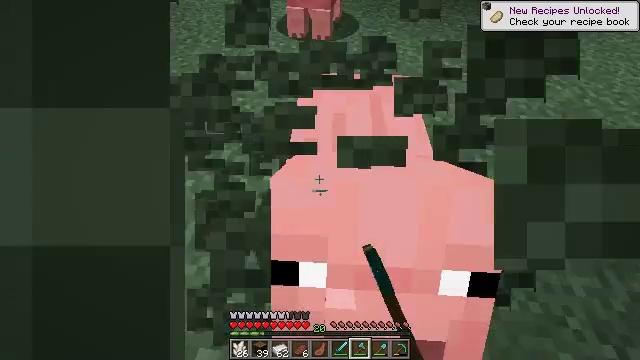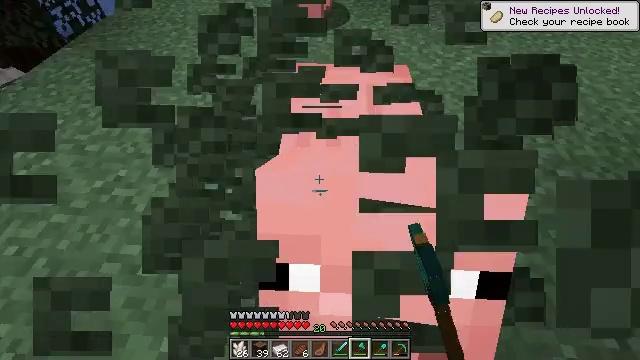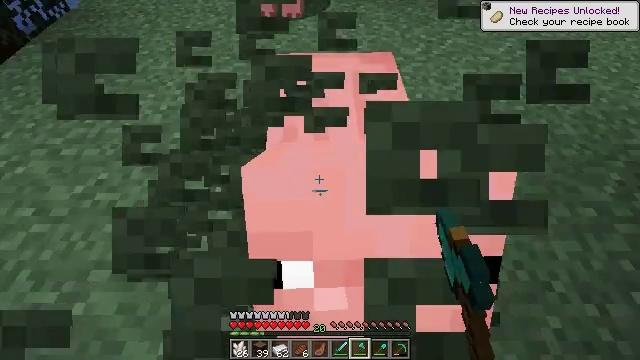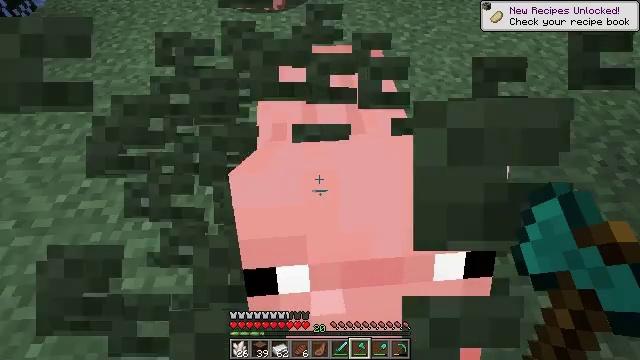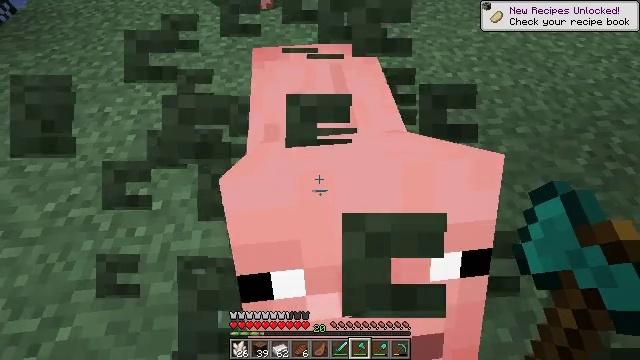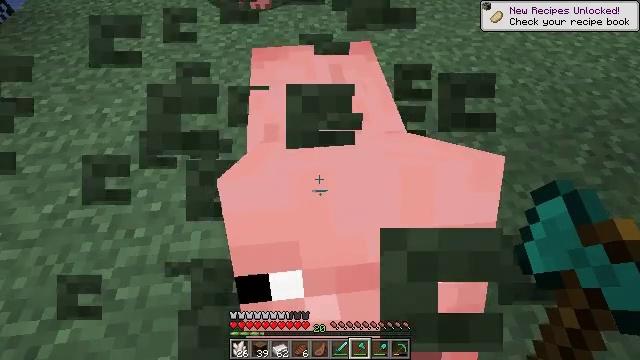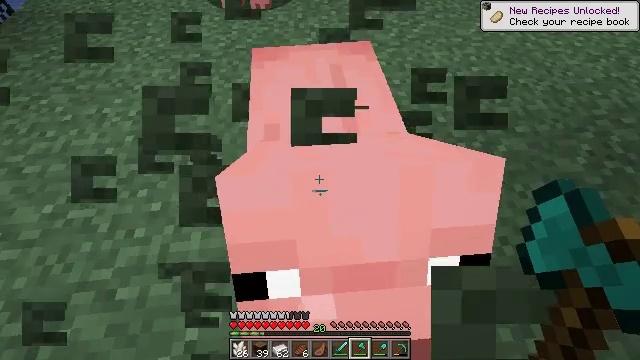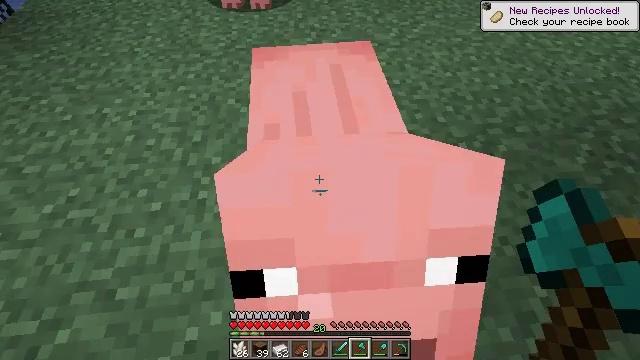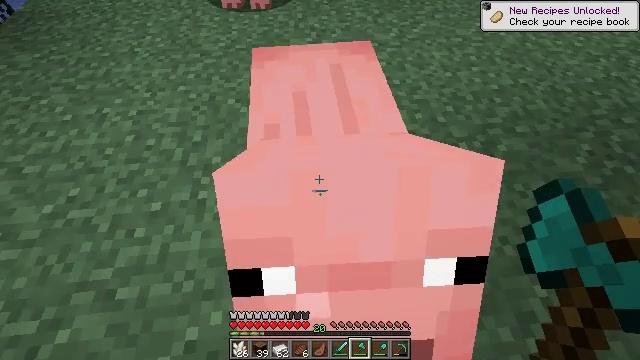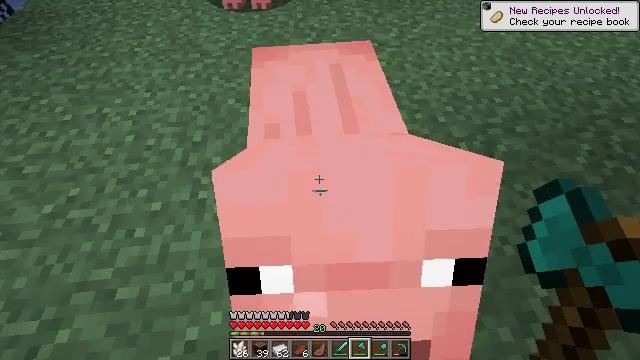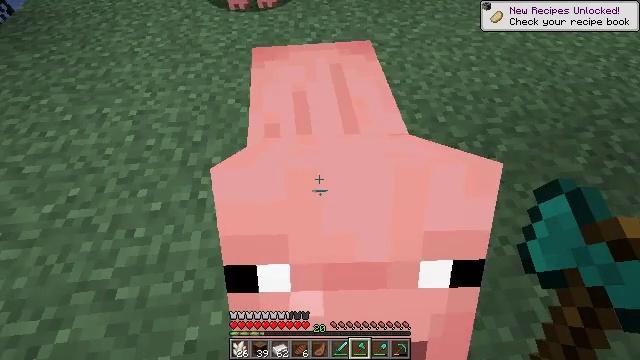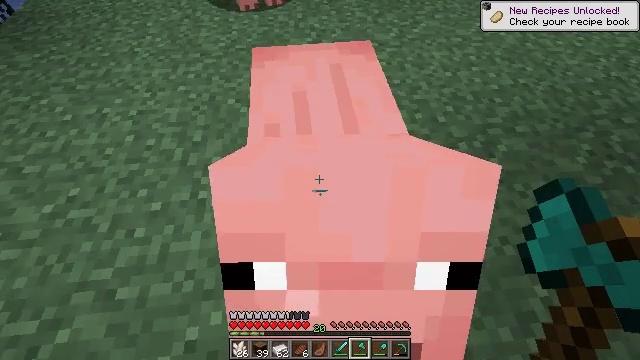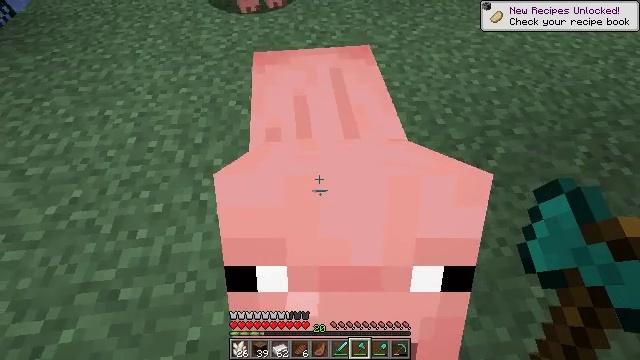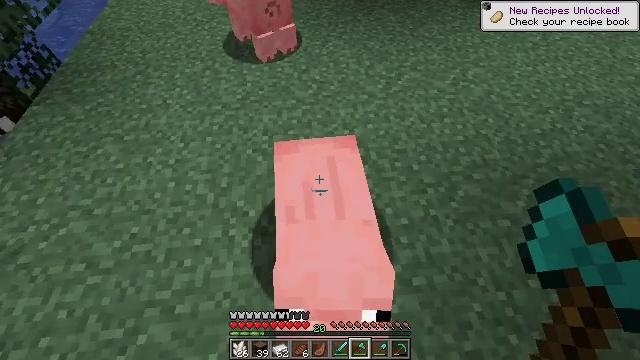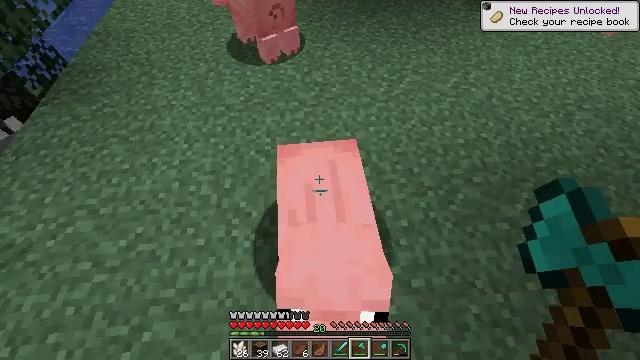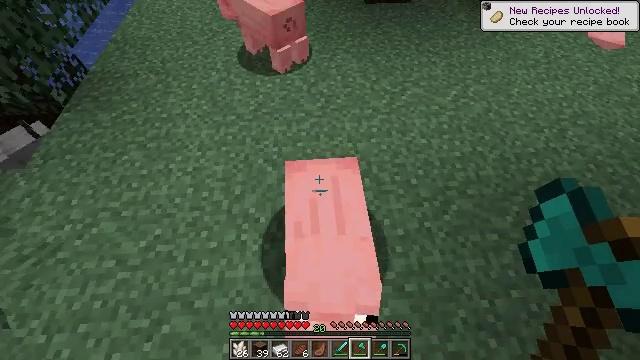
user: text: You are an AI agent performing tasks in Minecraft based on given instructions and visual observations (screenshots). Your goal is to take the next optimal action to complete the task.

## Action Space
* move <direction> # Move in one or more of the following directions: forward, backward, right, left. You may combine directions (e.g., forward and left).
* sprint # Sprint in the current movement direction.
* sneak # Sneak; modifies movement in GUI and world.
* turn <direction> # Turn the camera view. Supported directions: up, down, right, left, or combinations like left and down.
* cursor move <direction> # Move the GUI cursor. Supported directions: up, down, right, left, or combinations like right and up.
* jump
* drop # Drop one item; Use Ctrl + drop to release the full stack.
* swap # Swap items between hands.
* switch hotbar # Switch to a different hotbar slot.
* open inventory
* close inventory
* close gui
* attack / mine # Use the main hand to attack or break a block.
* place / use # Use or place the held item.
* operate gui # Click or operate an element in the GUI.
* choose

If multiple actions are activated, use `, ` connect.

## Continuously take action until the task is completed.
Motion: motion action
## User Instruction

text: Combat the pig.
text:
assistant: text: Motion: turn right and down
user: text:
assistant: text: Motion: turn right and down
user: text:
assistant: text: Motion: turn right and down
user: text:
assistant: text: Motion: turn right
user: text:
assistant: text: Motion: no_op
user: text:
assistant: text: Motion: no_op
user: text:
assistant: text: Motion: no_op
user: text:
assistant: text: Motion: no_op
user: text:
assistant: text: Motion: no_op
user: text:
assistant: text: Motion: no_op
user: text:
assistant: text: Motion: no_op
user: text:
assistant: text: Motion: jump
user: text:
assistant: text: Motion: jump
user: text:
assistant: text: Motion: jump
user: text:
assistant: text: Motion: turn left, jump
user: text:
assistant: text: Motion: turn left and down, jump
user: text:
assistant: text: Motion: turn left, jump
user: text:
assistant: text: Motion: jump
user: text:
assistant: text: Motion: jump
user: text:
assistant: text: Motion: attack / mine, jump
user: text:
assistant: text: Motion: attack / mine, jump
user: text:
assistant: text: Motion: attack / mine
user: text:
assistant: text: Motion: attack / mine
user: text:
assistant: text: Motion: attack / mine
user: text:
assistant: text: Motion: no_op
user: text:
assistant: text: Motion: no_op
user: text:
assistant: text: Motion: no_op
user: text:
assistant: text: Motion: no_op
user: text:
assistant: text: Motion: no_op
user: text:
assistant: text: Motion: no_op